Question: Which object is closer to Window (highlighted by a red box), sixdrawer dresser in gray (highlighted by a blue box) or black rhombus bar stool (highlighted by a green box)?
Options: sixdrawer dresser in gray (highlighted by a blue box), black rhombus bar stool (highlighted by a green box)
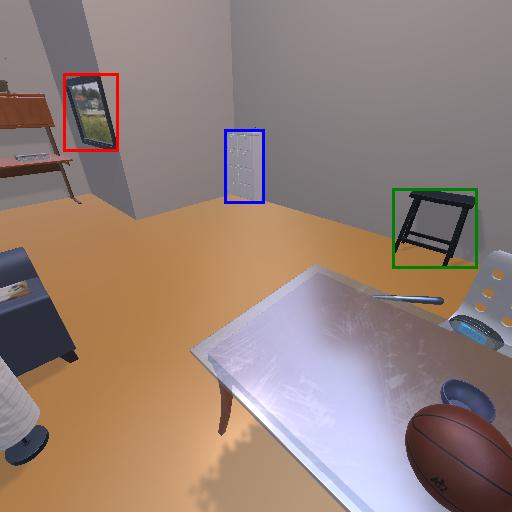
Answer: sixdrawer dresser in gray (highlighted by a blue box)